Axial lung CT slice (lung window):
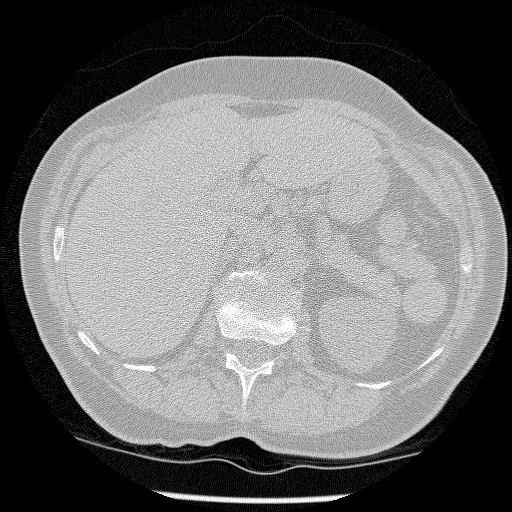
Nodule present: no